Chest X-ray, AP view. Patient: 70 years old, sex F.
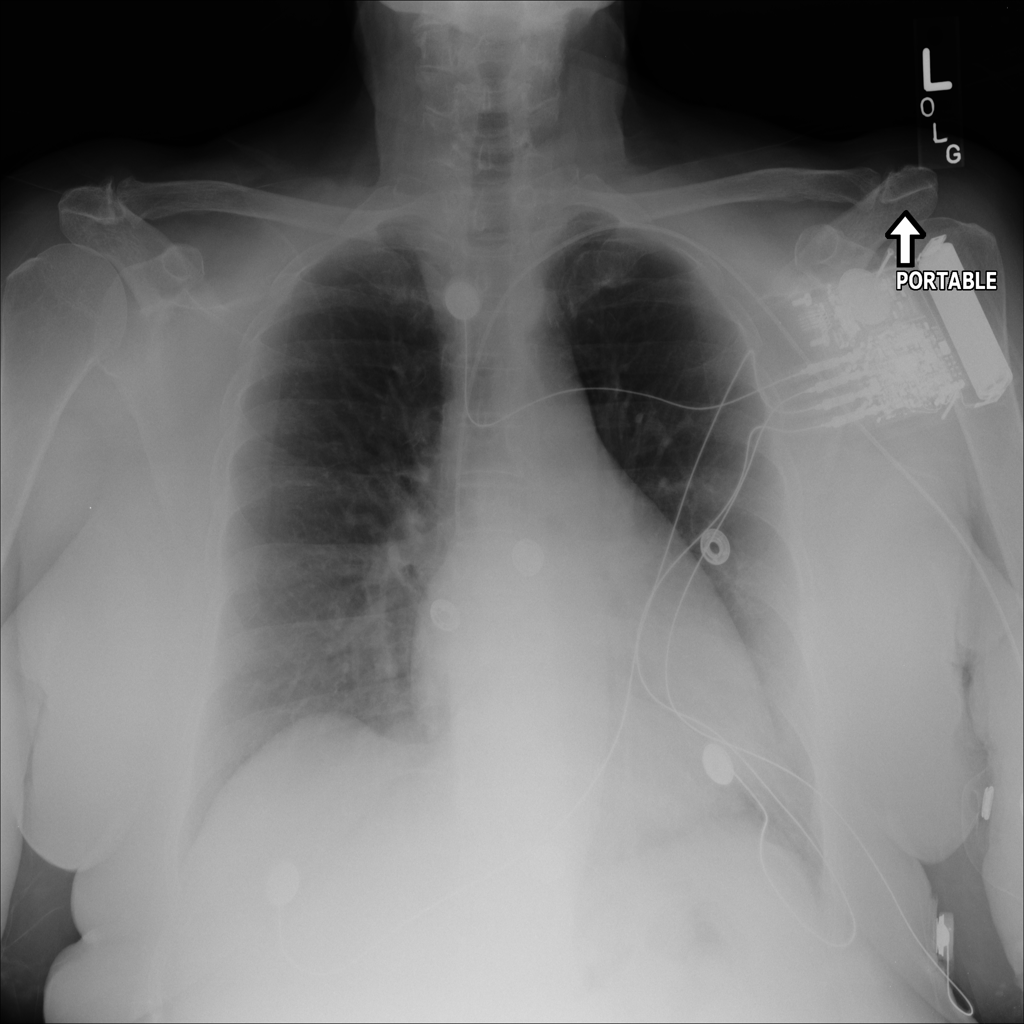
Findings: No Finding